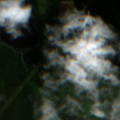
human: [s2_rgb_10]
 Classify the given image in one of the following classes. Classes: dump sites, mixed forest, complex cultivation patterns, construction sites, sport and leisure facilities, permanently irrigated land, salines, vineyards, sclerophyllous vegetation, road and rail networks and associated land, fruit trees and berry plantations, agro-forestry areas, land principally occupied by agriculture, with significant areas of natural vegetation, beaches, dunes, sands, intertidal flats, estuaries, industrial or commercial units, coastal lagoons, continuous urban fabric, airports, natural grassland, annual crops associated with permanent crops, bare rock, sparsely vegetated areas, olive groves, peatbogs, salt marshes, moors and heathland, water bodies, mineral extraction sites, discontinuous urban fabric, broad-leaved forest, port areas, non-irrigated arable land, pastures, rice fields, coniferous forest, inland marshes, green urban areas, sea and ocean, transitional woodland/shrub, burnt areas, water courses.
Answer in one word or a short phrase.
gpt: non-irrigated arable land, land principally occupied by agriculture, with significant areas of natural vegetation, coniferous forest, mixed forest, transitional woodland/shrub